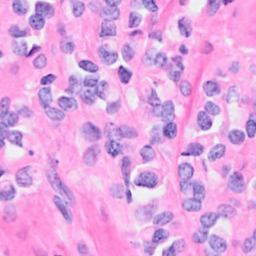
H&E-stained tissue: Breast